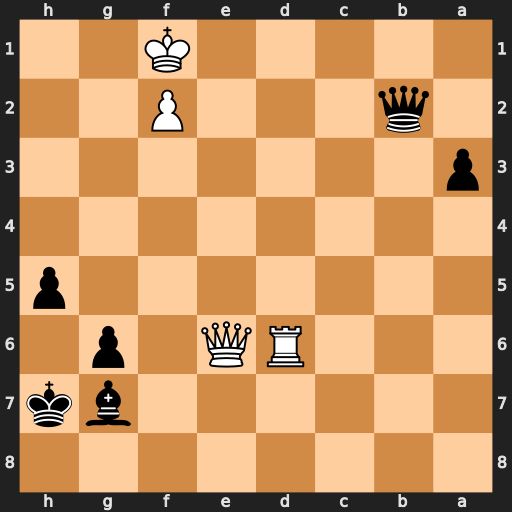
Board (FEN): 8/6bk/3RQ1p1/7p/8/p7/1q3P2/5K2
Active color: b
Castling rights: -
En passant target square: -
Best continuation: Qb1+ Kg2 a2